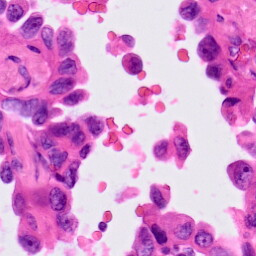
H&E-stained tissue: Lung